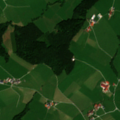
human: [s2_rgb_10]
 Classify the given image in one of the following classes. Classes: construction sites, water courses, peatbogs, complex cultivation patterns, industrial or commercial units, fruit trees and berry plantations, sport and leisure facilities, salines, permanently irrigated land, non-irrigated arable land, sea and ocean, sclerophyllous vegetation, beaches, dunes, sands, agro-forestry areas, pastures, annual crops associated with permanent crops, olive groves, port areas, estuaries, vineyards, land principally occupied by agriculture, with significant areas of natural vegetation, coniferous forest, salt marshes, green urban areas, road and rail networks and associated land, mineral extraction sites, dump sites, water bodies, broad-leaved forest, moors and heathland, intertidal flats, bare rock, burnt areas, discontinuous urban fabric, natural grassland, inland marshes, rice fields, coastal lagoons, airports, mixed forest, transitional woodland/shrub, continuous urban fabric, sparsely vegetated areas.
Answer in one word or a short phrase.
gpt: pastures, mixed forest